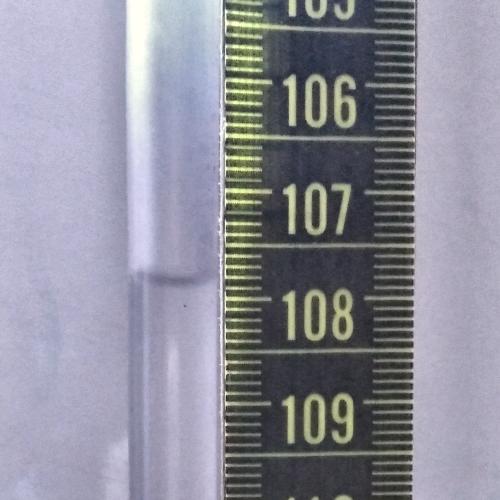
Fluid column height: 107.8 cm